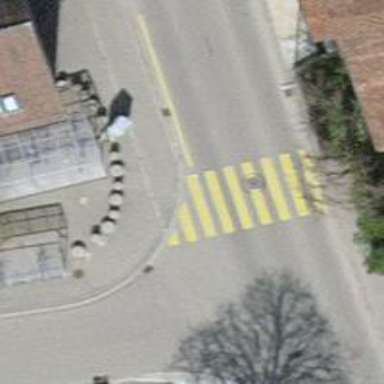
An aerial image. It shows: Uncontrolled road crossing.